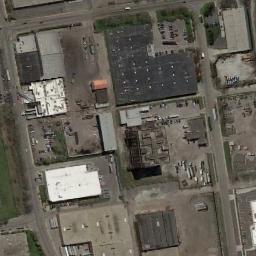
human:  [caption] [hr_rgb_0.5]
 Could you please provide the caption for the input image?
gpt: The industrial area has some industrial equipment and several workshops of different sizes .

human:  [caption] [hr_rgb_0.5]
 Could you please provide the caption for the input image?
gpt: Buildings in industrial areas vary in size .

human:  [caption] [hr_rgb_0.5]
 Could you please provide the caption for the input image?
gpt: In an industrial area, There are factories and roads, There are planned parking lots, Items are parked, And there are green belts .

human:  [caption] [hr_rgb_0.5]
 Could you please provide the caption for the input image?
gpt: Many houses of different shapes and sizes are in the industrial area .

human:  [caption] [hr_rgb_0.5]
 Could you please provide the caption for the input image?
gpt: There are white buildings and black buildings on the industrial area .